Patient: sex M, age 43
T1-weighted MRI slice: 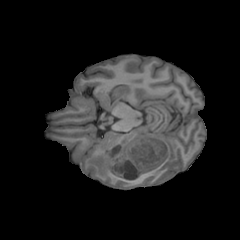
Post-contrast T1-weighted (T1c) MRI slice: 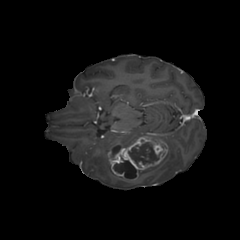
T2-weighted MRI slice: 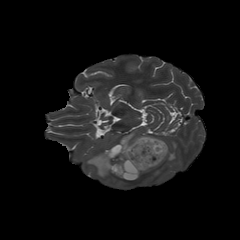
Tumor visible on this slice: yes
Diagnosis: Glioblastoma, IDH-wildtype
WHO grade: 4